Milling tool wear sample.
Tool blade image: 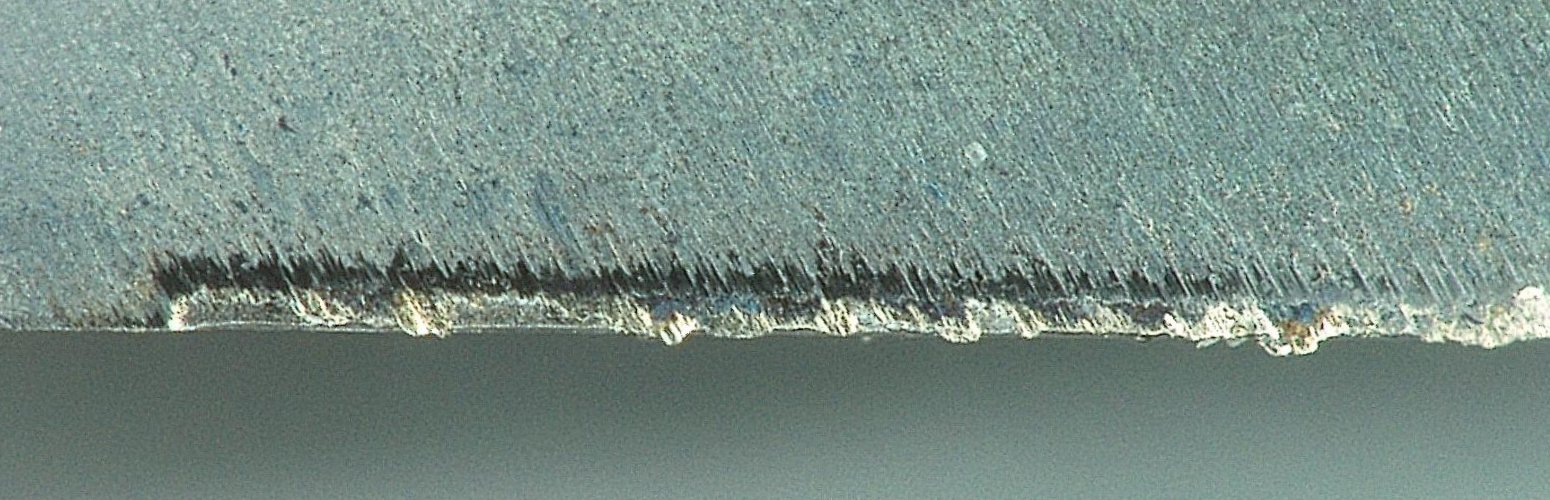
Chip image: 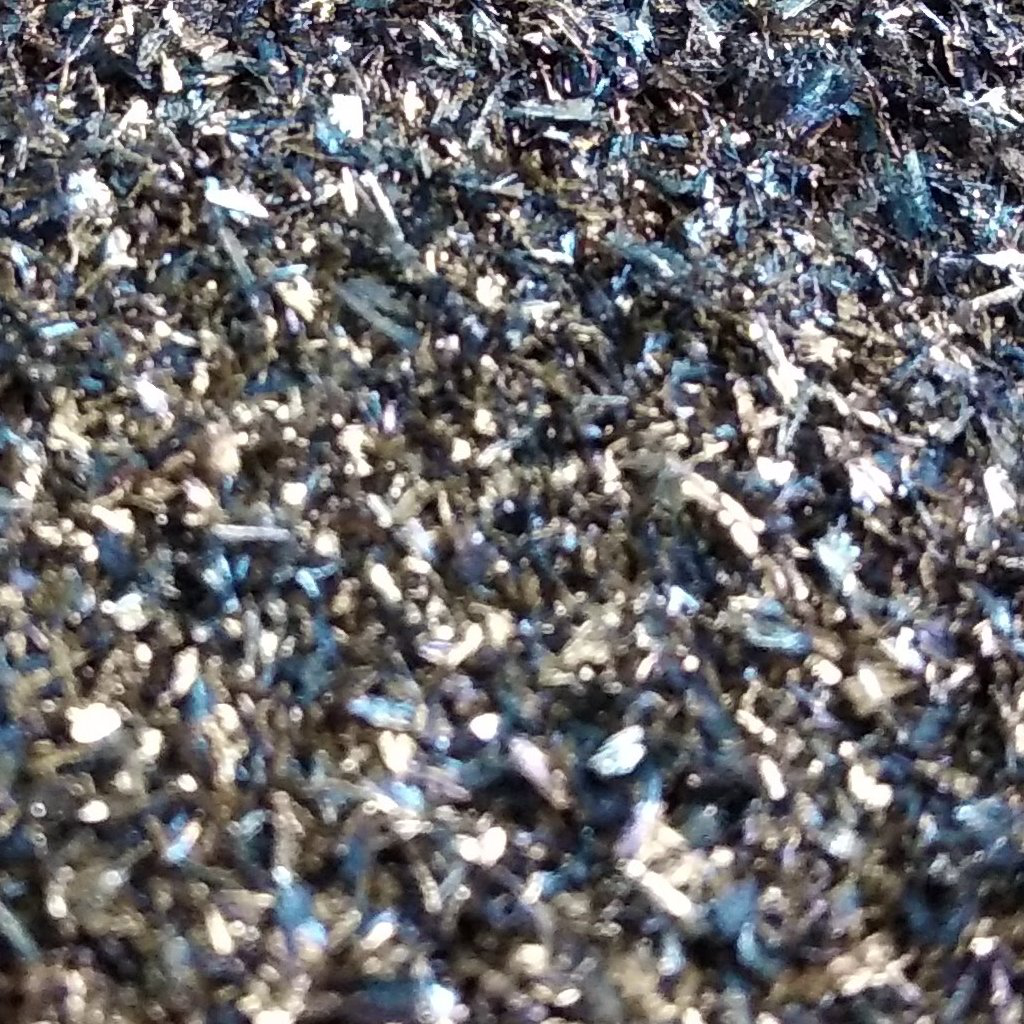
Workpiece image: 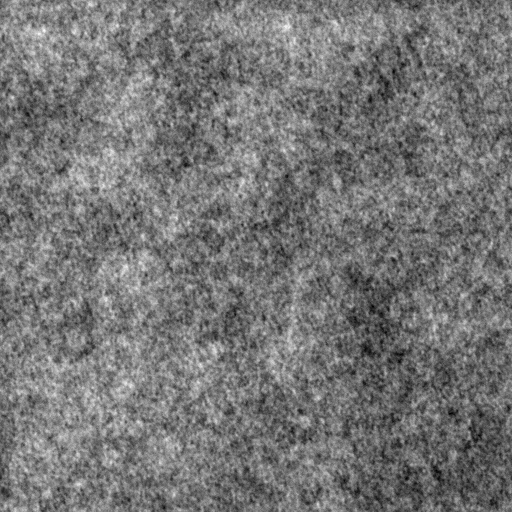
Tool wear state: dulled
Gaps: 11.13
Flank wear: 148.43
Overhang: 28.65
Force-signal Mel-spectrograms (X, Y, Z axes): 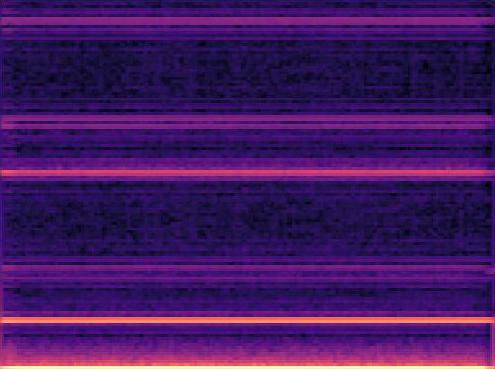 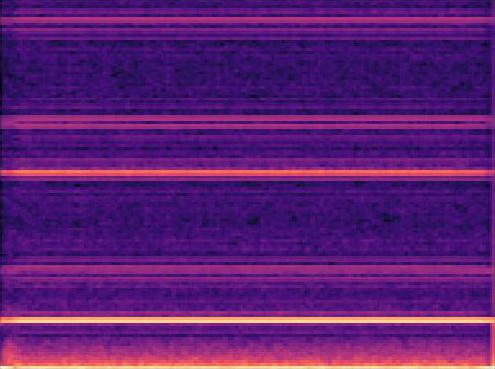 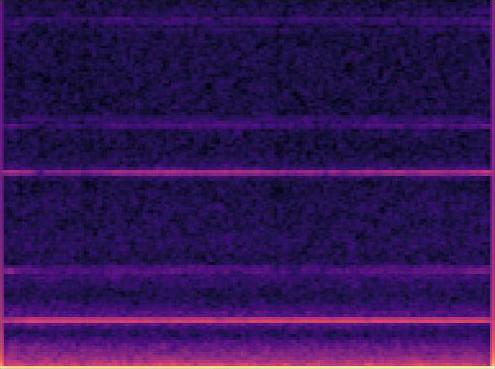
Force-signal scalograms (X, Y, Z axes): 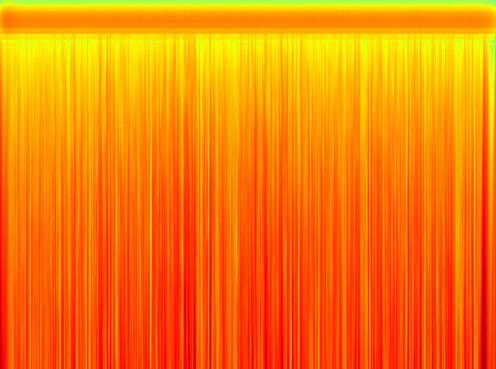 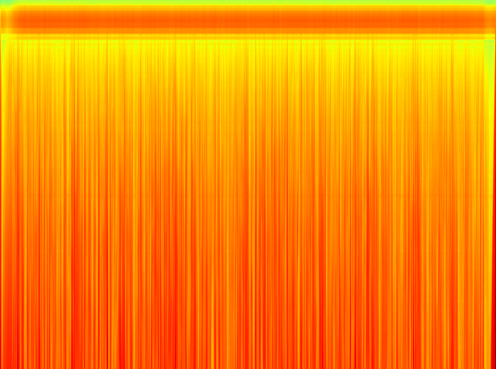 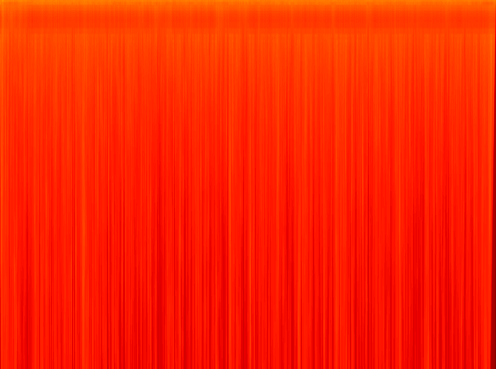
Force phase: accelerated_severe_wear